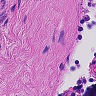
Metastatic tissue present: no